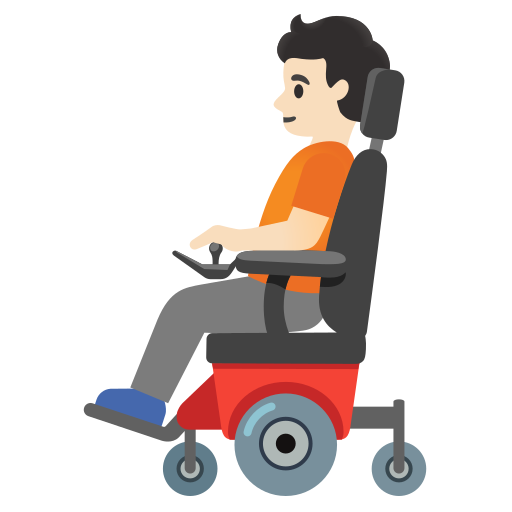
Emoji: 🧑🏻‍🦼